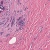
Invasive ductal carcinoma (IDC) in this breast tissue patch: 0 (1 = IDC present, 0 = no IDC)